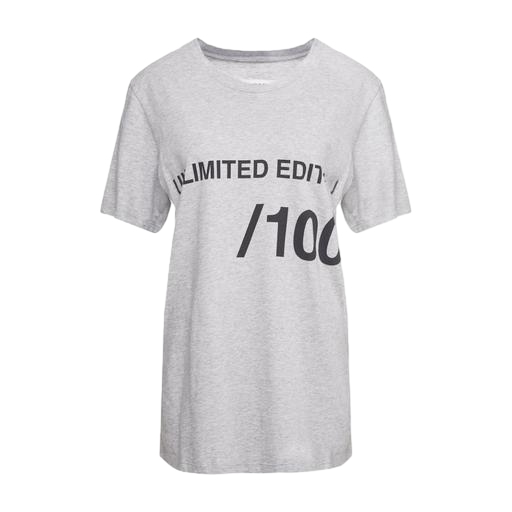
graphic tee, grey graphic tee, grey printed tee, white background